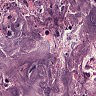
Metastatic tissue present: no